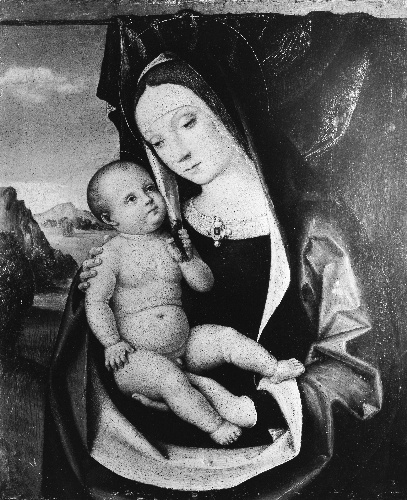
Title: Madonna and Child
Artist: Ercole Banci
Artist bio: Italian, Bolognese, active early 16th century
Object type: Painting
Classification: Paintings
Medium: Tempera on wood
Dimensions: 15 1/4 x 12 3/8 in. (38.7 x 31.4 cm)
Department: European Paintings
Credit line: The Friedsam Collection, Bequest of Michael Friedsam, 1931
Accession year: 1932
Repository: Metropolitan Museum of Art, New York, NY
Tags: Madonna and Child